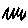
Label: zigzag